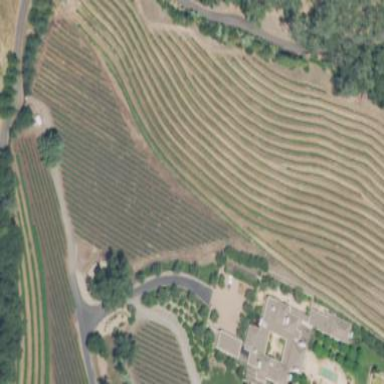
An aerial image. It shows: Vineyard with wine grapes as the crop.